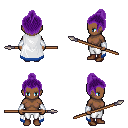
a pixel art fantasy rpg character, female body template, human, dark skin, white trimmed cape, white pants, purple short topknot hairstyle, white cloth bracers, brown shoes, spear, four views (front, back, left, right), 2x2 character sprite sheet, small pixel art, hard edges, no anti-aliasing